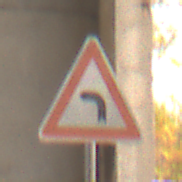
Verkehrszeichen: KurveLinks
Umgebung: Roofed, Suburban
Tageszeit: SunriseSunset
Wetter: Clear
Licht: Natural
Jahreszeit: NotSpecified
Kontrast: MediumContrast